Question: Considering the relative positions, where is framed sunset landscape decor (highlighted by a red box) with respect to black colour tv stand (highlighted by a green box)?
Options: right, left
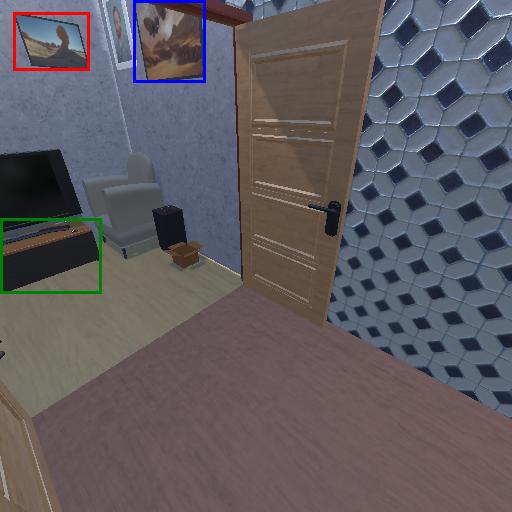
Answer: right